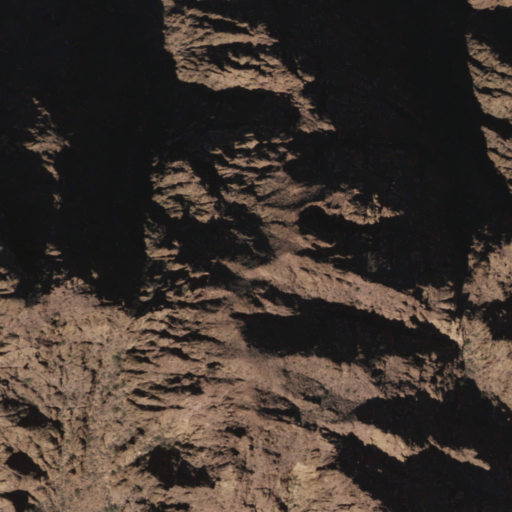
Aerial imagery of mountain in Arizona named High Peak containing shrub and barren land